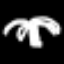
Label: palm tree